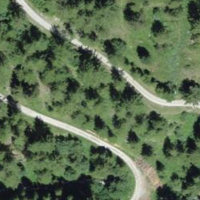
EUNIS habitat code: 45
Species observed at this site:
Chamaenerion angustifolium
Lysandra coridon
Volucella pellucens
Lophophanes cristatus
Silene nutans
Melanargia galathea
Gymnadenia conopsea